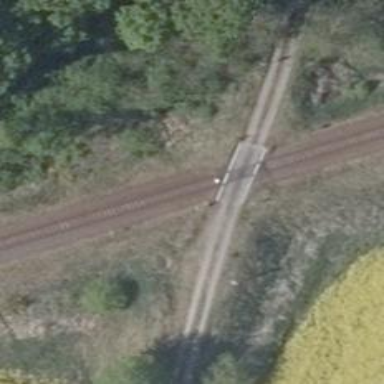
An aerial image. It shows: Level crossing along the railway.